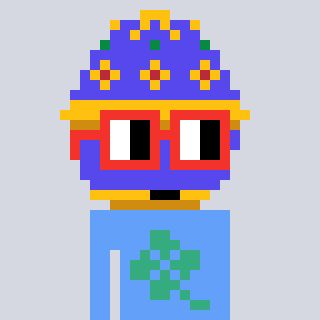
a pixel art character with square red glasses, a faberge-shaped head and a blue-colored body on a cool background